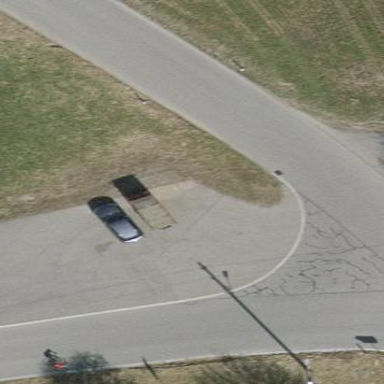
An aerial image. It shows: Parking area with surface.